Question: I'm using 'WebKitGTK+ ( WebKit )' application that will be a very simple web browser running in a Linux environment as a separate executable that will need to exchange data between another application. The system is described in the following image:

Example scenario:
- 'Backend processing Application'- 'WebKitGTK+ GUI Application'- 'WebKitGTK+ Application'- 'WebKitGTK+ Application''Backend processing Application'
What are the common methods of passing data between the 'WebKitGTK+ Application' and the 'Backend processing Application'?
Does 'WebKitGTK+ provide some hooks to do this sort of thing? Any help at all would be appreciated.
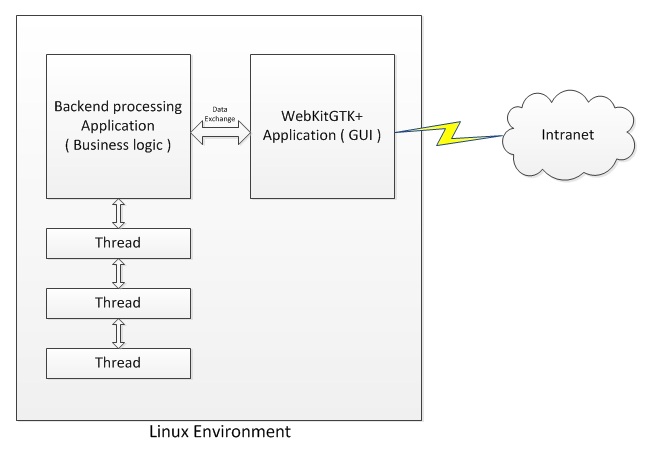
Answer: I know this is a old question, but will try to answer it to best of my abilities so that it can be useful to someone else.
Webkit is basically rendering a html page. You can connect to various signals that webkit provides and act on these signals. More details at <URL>
For your back end application, if something interesting happens, you can update page either by navigating to a new url, new page contents or just by setting text of desired element. Webkit provides DOM api functions and all of these are possible.
It becomes interesting when getting data from webkit and sending it to your back end system. Again, this depends upon your specific design, but generally you can hook up signals such as navigation signals when user clicks on a button and get contents. Another alternative is to use alert handler and simply use javascript alert and process the alert data on backend side.
Shameless plug for example : <URL>. It uses a simple database backend, probably can be good use case as it sends data back and forth between database and webpage. Even manipulates the links so that desired actions take place.